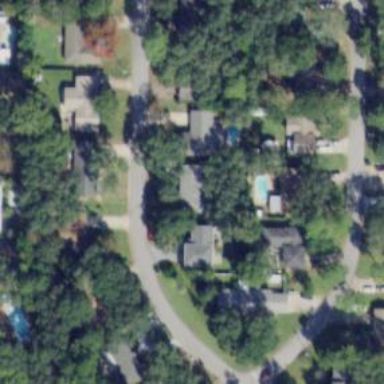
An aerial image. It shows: Residential area consisting of single-family homes.